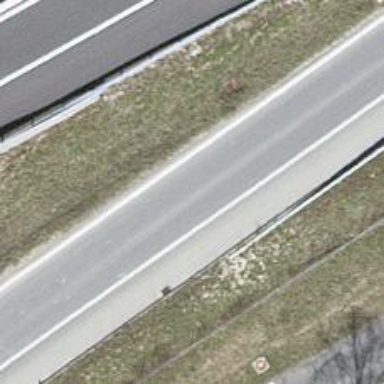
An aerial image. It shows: Trunk link highway.